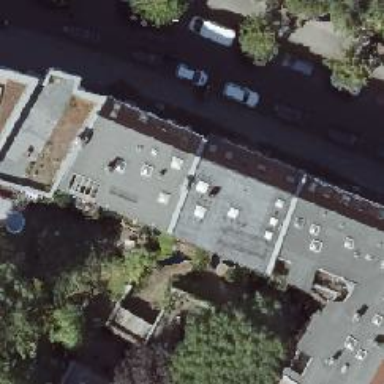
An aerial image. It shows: Saltbox-shaped roof distinguishes these apartments.